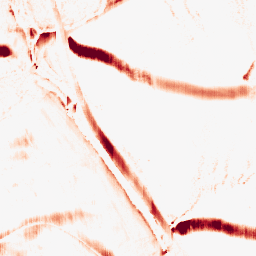
Category: morphological
Decomposition family: morphological_rect
Decomposition parameters: operation: opening
width: 5
height: 20
Upsampling method: sinc_blackman
Upsampling parameters: scale: 2
kernel_size: 16
Upsampling scale: 2